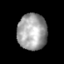
Tissue: skin
Cell type: Epithelial cells
Senescence score: 0.1996
Nuclear area (px): 1048
Mean DAPI intensity: 160.473